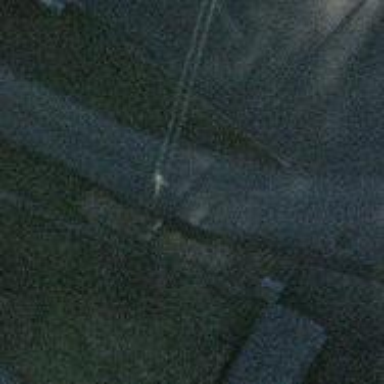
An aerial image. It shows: Power pole.